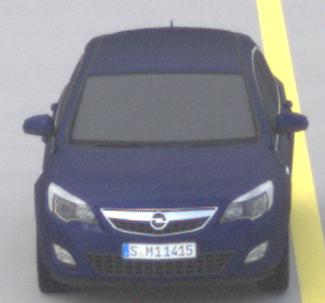
Make: Opel
Model: Astra 1.4 ecoFlex
Detailed model: Astra (J)
Model produced from: 2009/12
Model produced until: 2010/12
Doors: 5
Color: blue
Road condition: dry road
Daytime: midday
Contrast: low contrast